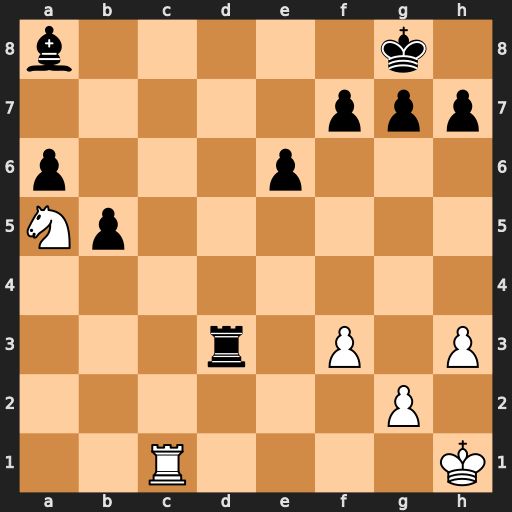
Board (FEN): b5k1/5ppp/p3p3/Np6/8/3r1P1P/6P1/2R4K
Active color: w
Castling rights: -
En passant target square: -
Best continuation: Rc8+ Rd8 Rxd8#